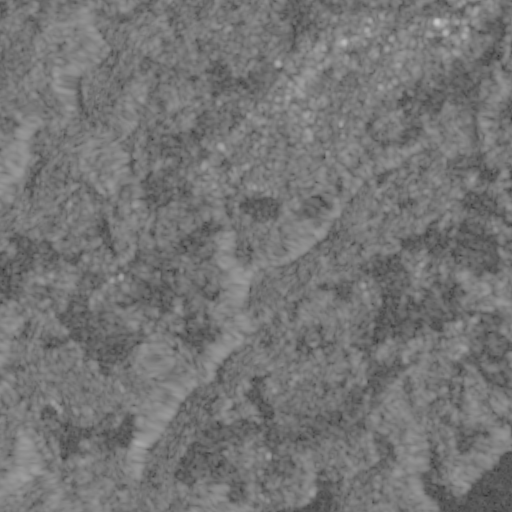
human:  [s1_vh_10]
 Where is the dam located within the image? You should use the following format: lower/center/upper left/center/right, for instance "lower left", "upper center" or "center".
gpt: The dam is located in the lower right of the image.
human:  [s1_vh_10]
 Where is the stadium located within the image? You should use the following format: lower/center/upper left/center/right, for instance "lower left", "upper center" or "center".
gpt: The stadium is located in the upper right of the image.
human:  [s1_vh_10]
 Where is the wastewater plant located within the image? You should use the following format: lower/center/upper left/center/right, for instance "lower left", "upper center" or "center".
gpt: The wastewater plant is located in the center of the image.
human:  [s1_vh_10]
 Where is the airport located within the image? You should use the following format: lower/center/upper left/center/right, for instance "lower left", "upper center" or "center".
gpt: There is no airport in the image.

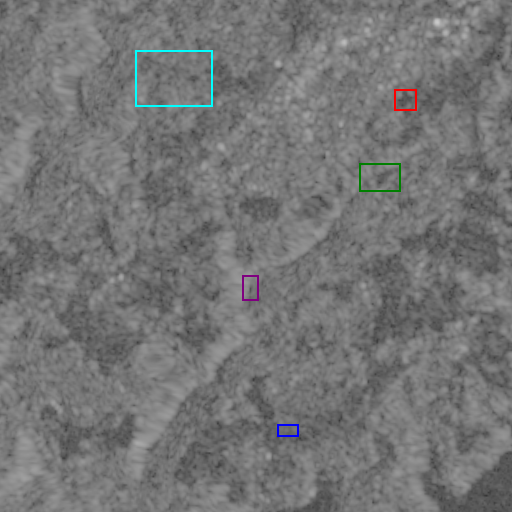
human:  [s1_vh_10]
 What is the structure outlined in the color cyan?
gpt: The structure outlined in cyan is a crop field.
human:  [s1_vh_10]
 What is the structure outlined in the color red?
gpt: The structure outlined in red is a park.
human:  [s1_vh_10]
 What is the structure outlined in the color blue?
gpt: The structure outlined in blue is a parking lot.
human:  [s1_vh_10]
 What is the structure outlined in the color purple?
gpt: The structure outlined in purple is a wastewater plant.
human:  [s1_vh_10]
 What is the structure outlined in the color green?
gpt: The structure outlined in green is a water park.
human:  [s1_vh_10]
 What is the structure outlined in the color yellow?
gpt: There is no yellow outline.